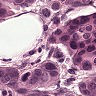
Metastatic tissue present: yes